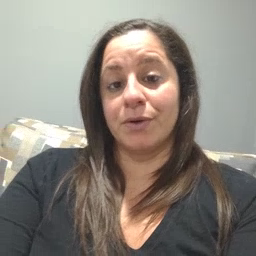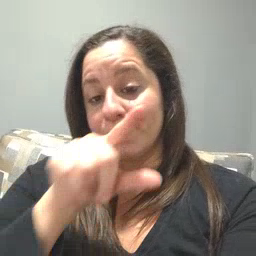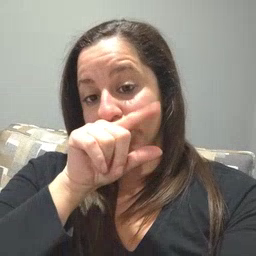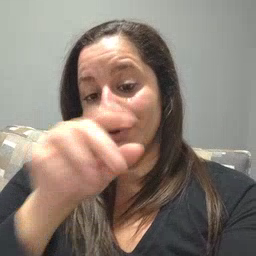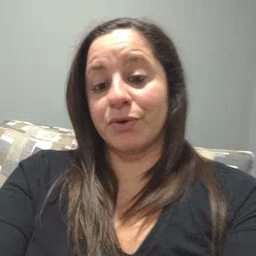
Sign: bird